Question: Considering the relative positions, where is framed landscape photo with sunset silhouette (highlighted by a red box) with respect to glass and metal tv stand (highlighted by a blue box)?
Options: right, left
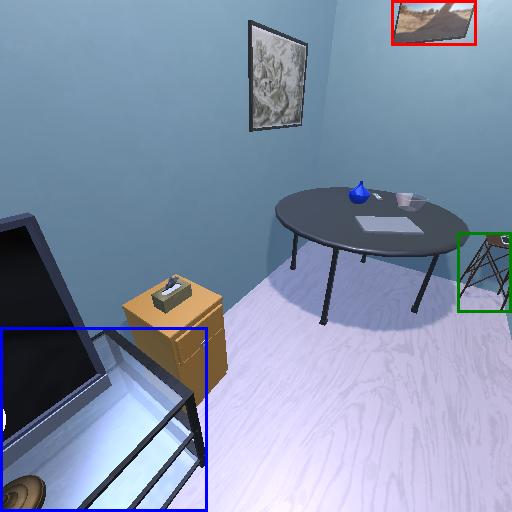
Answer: right